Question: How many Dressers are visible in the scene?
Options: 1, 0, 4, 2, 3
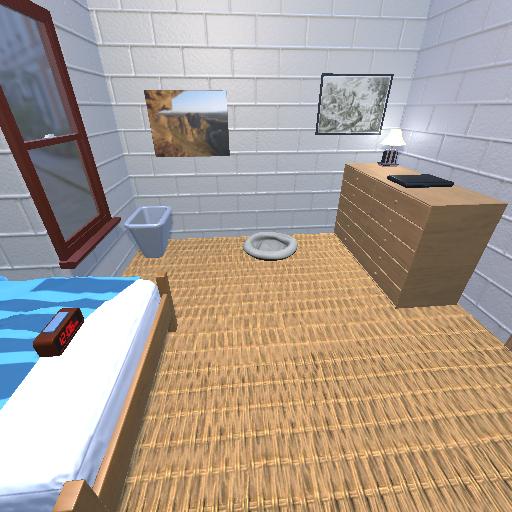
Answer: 1